Question: On the <URL> MSDN the following recommendation is given:
For example, the Contoso app's search results page in the screen shot highlights the user's query ("item") in each result. This is called hit highlighting.

I was wondering how to implement this in my app.
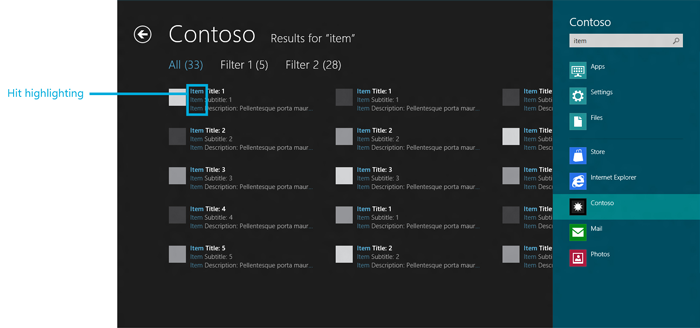
Answer: Highlight Behavior from <URL> should do the job.